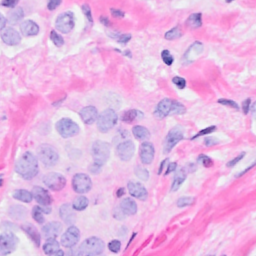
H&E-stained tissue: Breast